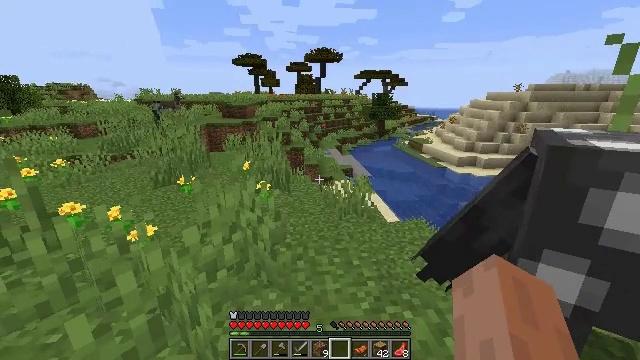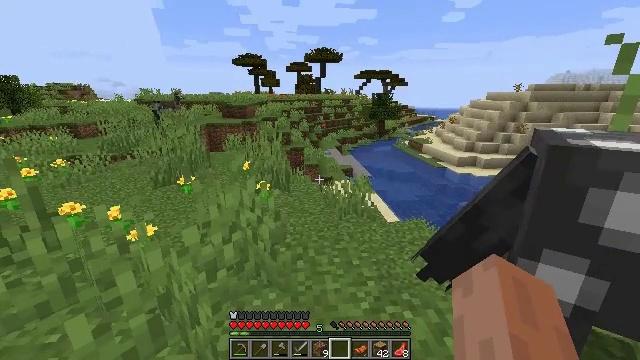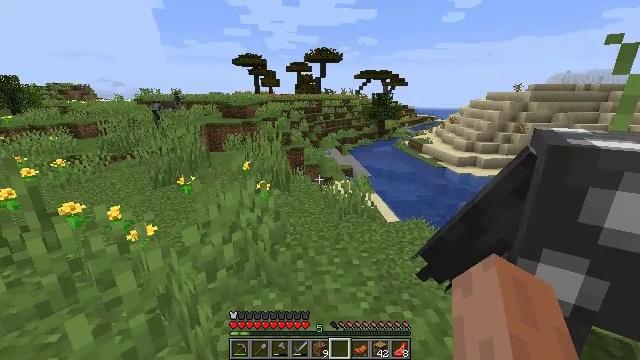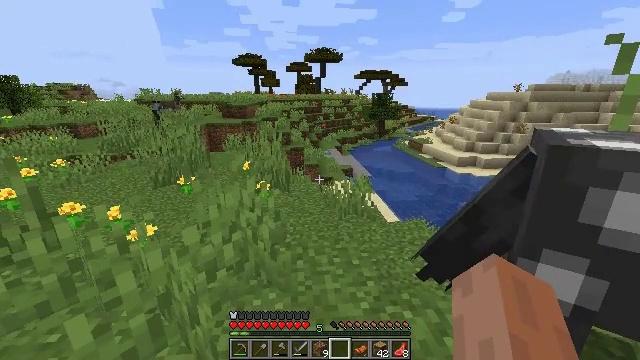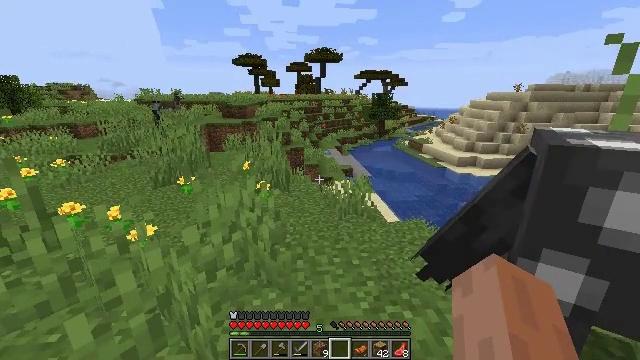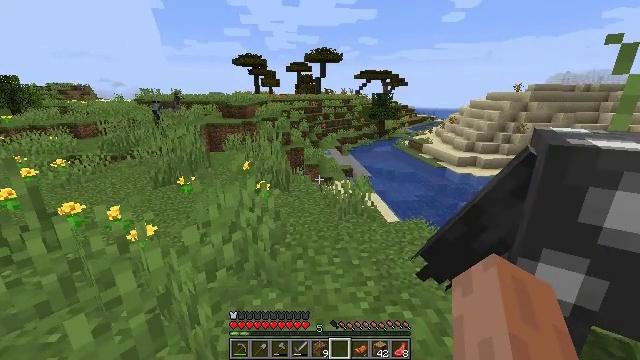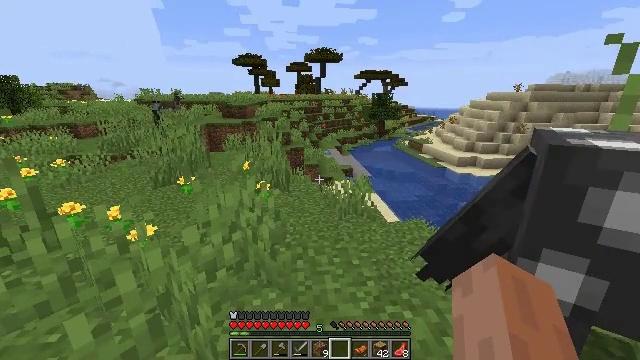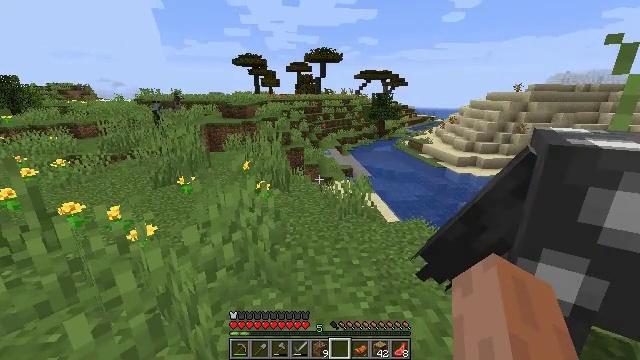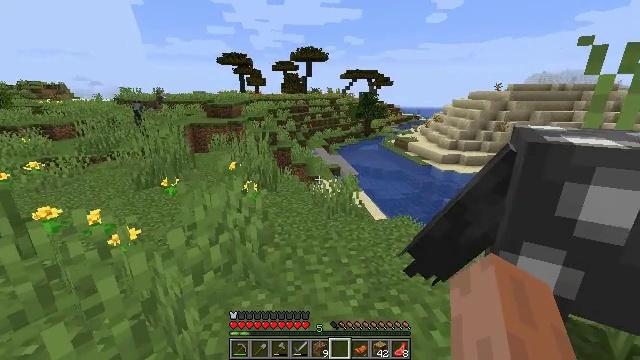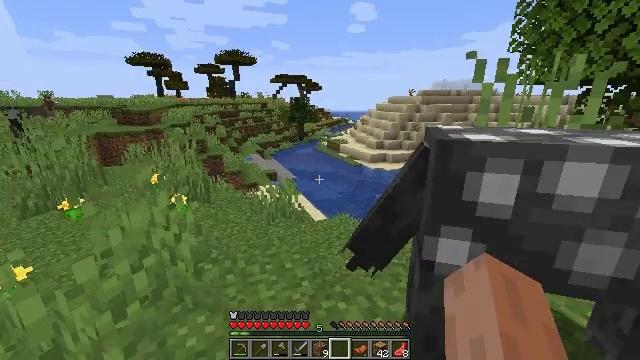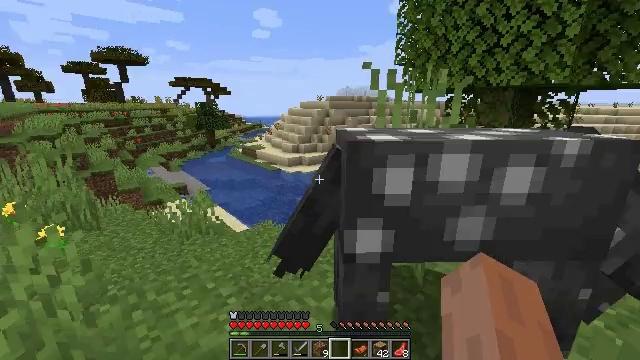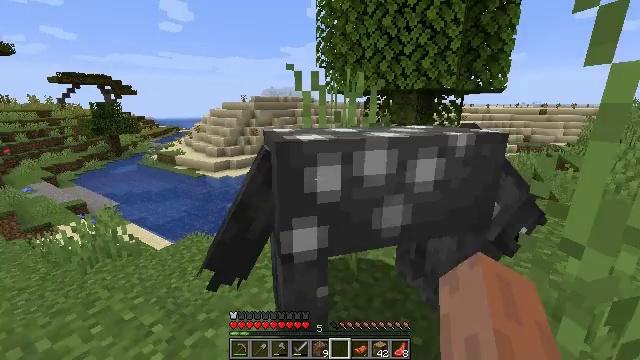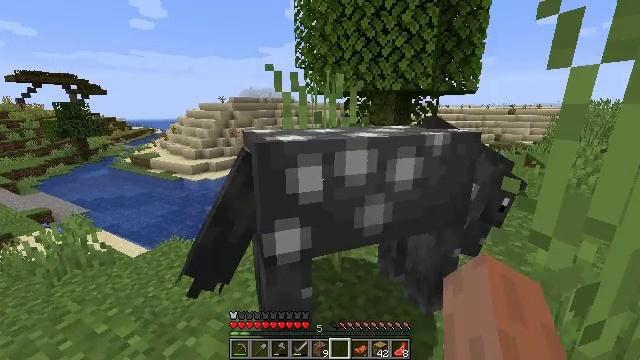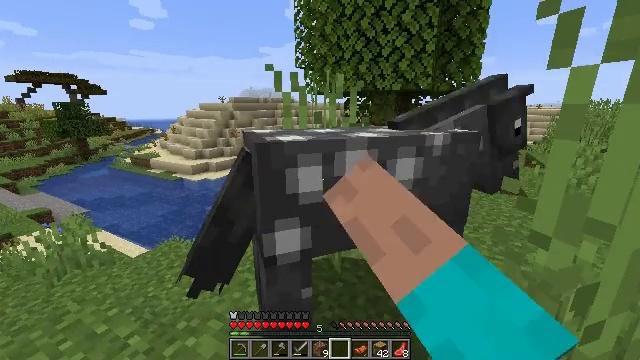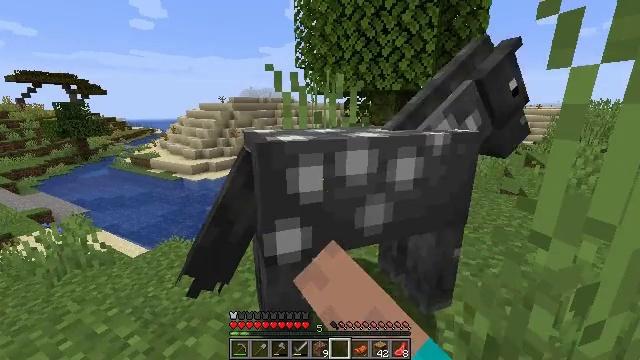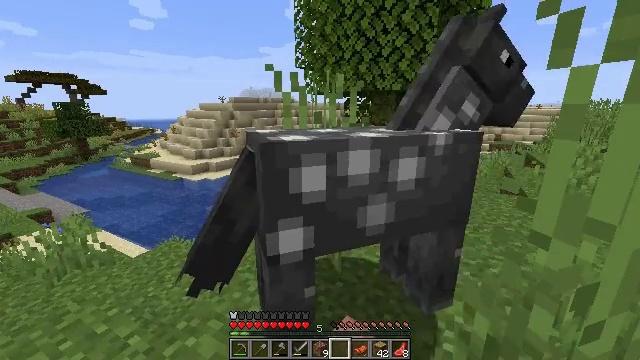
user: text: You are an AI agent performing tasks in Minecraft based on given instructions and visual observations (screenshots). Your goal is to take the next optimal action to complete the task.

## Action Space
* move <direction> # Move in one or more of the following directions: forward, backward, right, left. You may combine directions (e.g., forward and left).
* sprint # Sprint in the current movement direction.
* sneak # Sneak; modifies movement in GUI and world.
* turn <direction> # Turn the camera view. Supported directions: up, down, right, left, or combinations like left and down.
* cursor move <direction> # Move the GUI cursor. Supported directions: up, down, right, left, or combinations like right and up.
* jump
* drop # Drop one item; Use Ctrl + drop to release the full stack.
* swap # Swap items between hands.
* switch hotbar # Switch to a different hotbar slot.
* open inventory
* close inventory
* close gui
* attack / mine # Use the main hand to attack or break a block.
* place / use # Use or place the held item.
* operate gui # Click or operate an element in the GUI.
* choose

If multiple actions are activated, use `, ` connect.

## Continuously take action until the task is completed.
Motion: motion action
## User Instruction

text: Break the coarse dirt block.
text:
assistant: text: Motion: no_op
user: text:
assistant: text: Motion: no_op
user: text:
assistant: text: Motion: no_op
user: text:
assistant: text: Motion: no_op
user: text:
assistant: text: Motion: no_op
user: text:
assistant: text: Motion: no_op
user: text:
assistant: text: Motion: no_op
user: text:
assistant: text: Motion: turn right
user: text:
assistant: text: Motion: turn right
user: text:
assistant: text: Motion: turn right and up
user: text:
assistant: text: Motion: turn right
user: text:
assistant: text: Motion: turn right, use / place
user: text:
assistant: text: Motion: use / place
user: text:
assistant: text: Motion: use / place
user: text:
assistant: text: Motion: use / place
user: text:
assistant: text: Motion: no_op
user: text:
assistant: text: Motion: no_op
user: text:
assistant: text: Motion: no_op
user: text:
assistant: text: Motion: no_op
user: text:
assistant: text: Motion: no_op
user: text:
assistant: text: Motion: no_op
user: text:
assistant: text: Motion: no_op
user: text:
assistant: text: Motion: no_op
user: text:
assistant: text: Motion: no_op
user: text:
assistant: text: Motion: no_op
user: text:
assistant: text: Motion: no_op
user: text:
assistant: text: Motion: no_op
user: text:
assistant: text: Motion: turn down
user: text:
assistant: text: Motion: turn down
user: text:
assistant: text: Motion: turn down